Field crop: tomato
Growth stage: 2
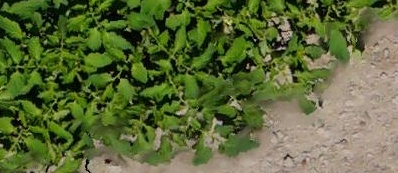
Species: tomato